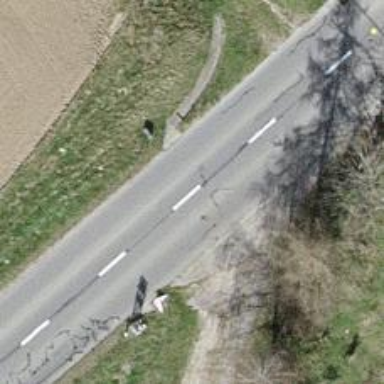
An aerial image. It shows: Secondary road.